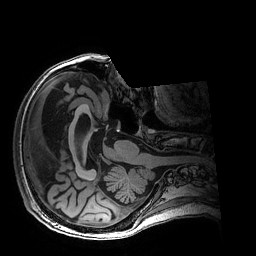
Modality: T1w
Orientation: axial
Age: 64
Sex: female
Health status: healthy
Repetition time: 2.53 s
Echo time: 0.0034 s